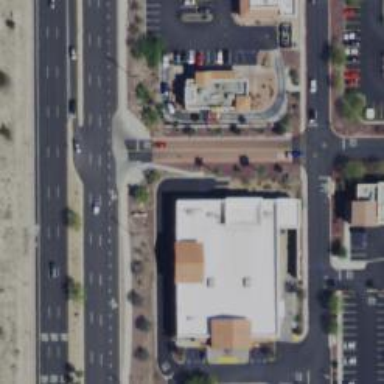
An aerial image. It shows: Retail building housing grocery shop.